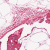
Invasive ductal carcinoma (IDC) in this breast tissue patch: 0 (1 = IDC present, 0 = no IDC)